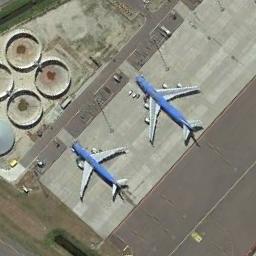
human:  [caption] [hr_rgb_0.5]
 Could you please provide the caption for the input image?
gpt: There are two blue fuselage planes in a clearing, With many round tanks next to the plane .

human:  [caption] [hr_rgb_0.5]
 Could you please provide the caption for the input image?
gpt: Two blue planes parked on the airport and six storage tanks in front of them .

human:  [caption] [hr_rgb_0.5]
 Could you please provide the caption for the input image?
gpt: Here are two planes with blue fuselage and white wings parked in the open space .

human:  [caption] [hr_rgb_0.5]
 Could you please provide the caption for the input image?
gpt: Two blue planes are parked on the open space .

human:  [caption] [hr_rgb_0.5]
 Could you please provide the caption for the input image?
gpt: Two planes were in the clearing next to the circular building .